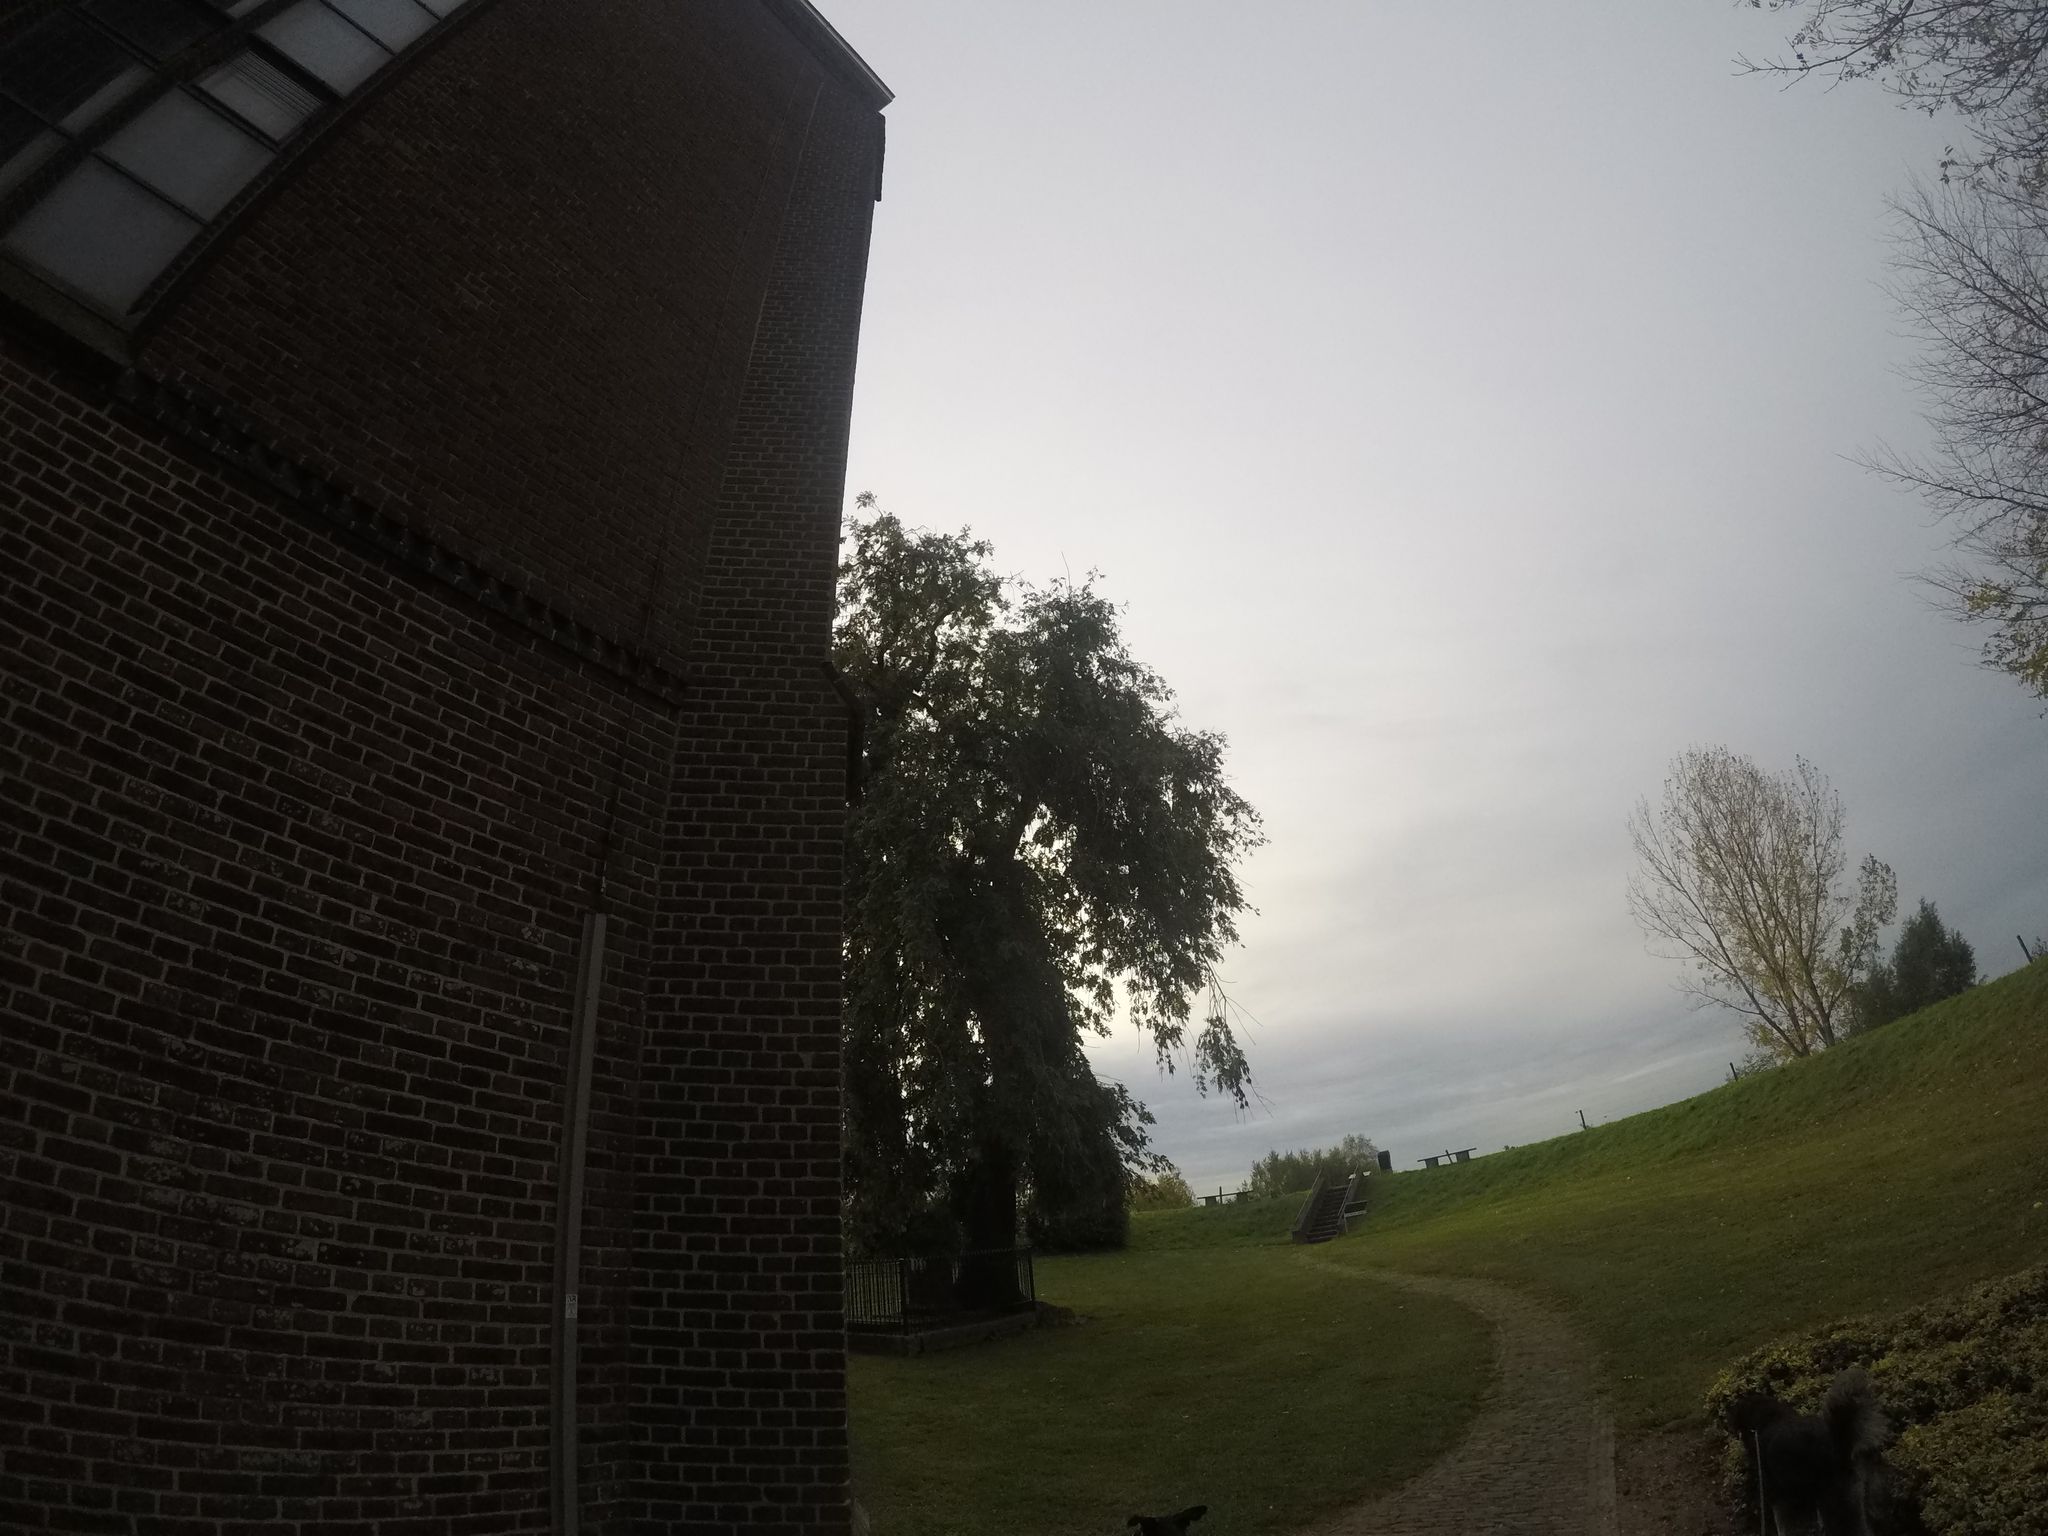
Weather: clear
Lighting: dusk/dawn
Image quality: good
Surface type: walking surface
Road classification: steps, residential, footway
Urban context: suburban or peri-urban
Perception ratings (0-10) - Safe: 2.34, Lively: 7.39, Beautiful: 9.07, Boring: 6.41, Depressing: 1.75, Wealthy: 3.94